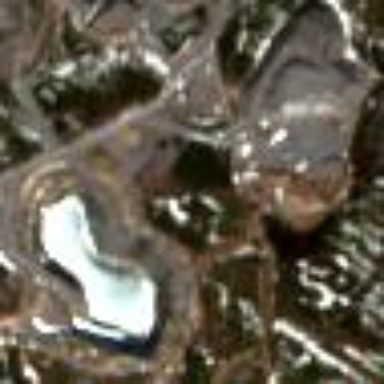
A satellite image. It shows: Quarry area.